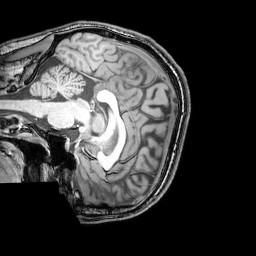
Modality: T1w
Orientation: sagittal
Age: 25
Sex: male
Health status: healthy
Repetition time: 0.081 s
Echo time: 0.037 s